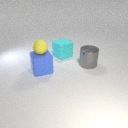
large gray metal cylinder in front of large cyan rubber cube